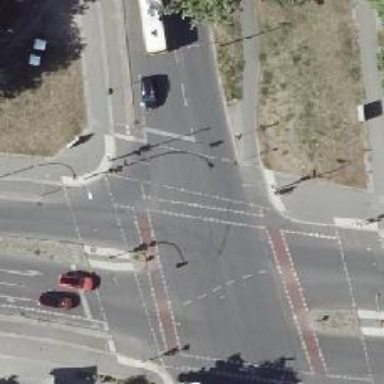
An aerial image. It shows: Footway crossing with traffic signals and island in the middle.